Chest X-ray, AP view. Patient: 26 years old, sex F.
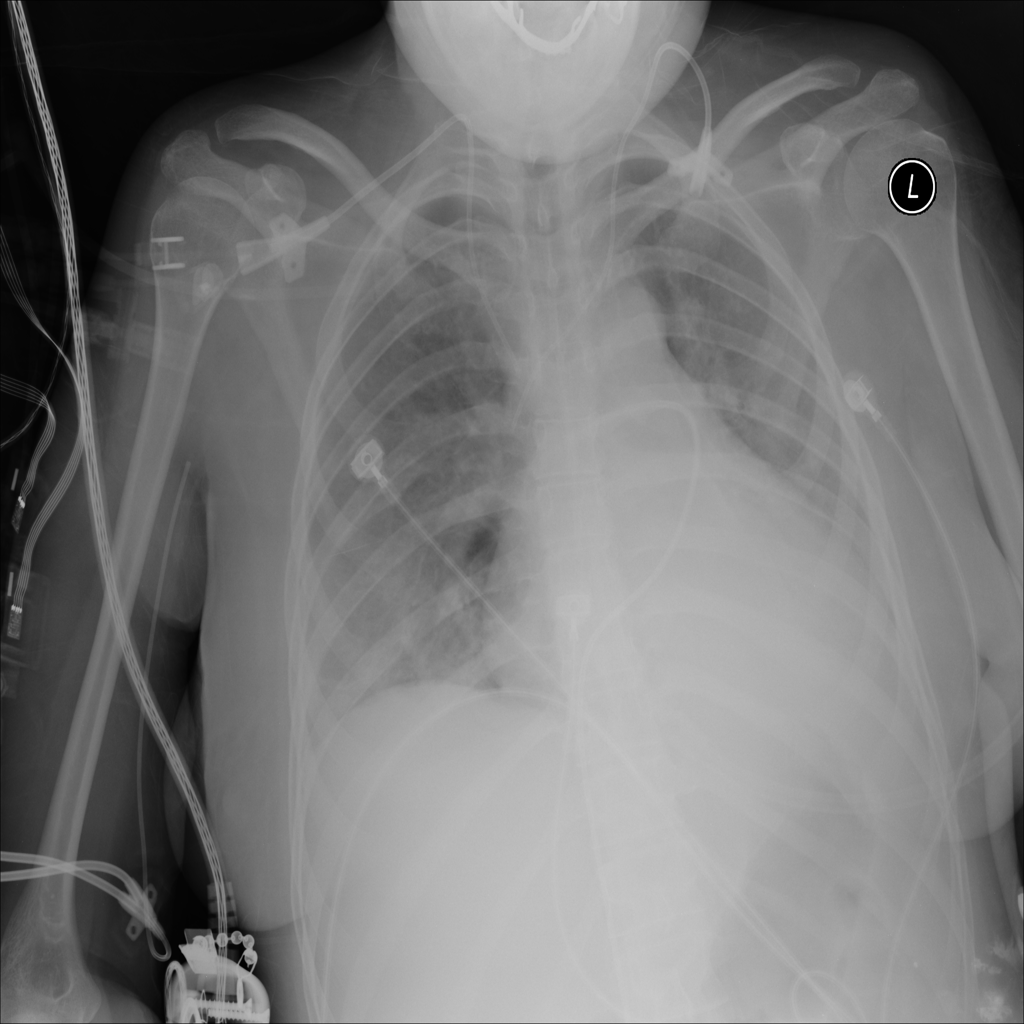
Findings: Cardiomegaly, Edema